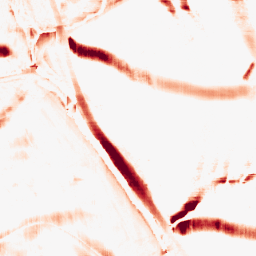
Category: morphological
Decomposition family: rolling_ball
Decomposition parameters: radius: 10
Upsampling method: sinc_blackman
Upsampling parameters: scale: 4
kernel_size: 8
Upsampling scale: 4